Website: home-depot
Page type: account-selection
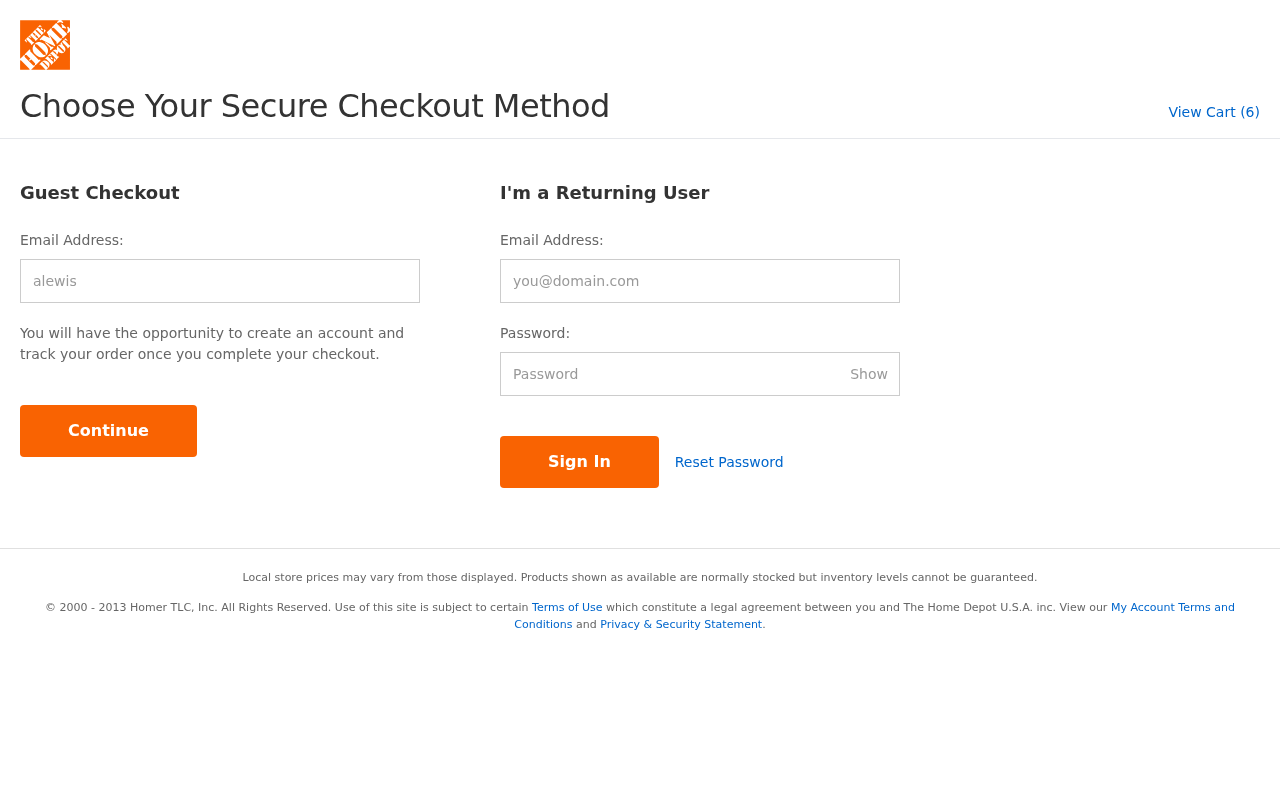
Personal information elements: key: PII_LOGIN_USERNAME
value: alewis392
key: PII_LOGIN_USERNAME2
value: alewis392
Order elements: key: ORDER_NUM_ITEMS
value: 6